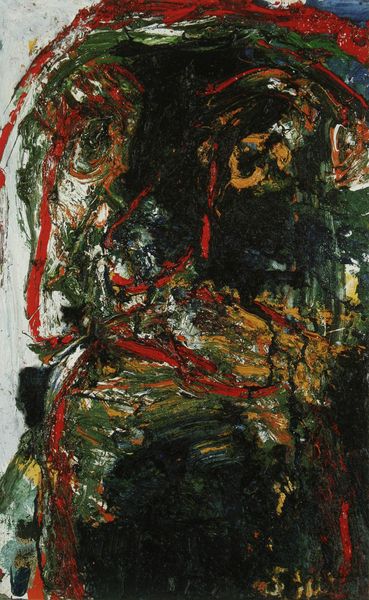
Künstler: Helmut Sturm
Standort: Berlin
Institution: Privatbesitz
Schlagwörter: blau, gemälde, kopf, mann, weiß, gelb, grün, ocker, braun, bunt, hut, mund, nase, orange, pastell, schwarz, ölbild, rot, malerei, schleife, alt, augen, gesicht, mensch, stein, bildnis, portrait, porträt, öl, pastos, auge, gold, haare, augenbrauen, höhle, farbig, moderne, abstrakt, farben, modern, farbe, formen, linien, duktus, zeitgenössisch, brauen, ölfarbe, wimpern, striche, abstraktion, gestalt, schmutz, linie, form, durcheinander, hässlich, leinwand, schlamm, verwischt, expressiv, schlangen, pinselstriche, bänder, nolde, verschmiert, schlangenlinien, baselitz, um 1950, zeitgenosse, cobra, hektisch